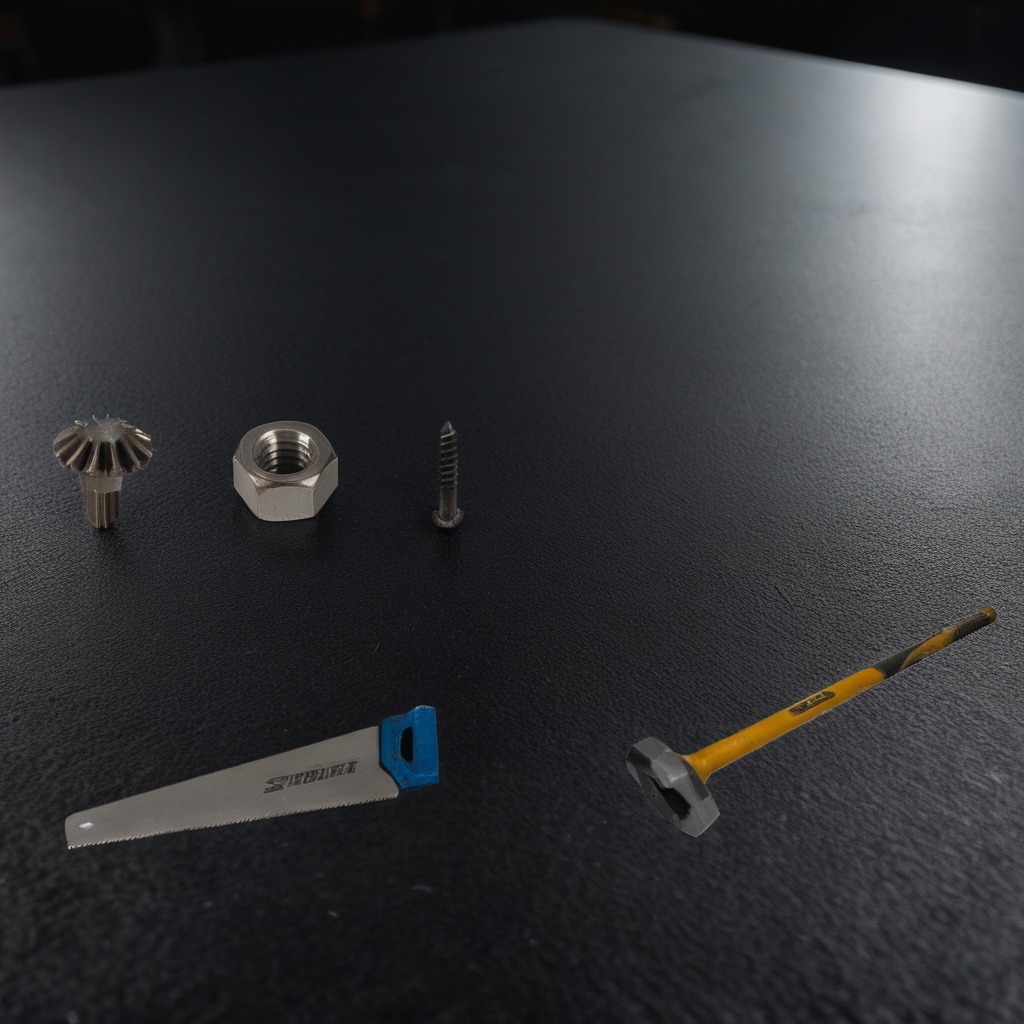
A metal gear with teeth, a hammer, a metal machine screw, a handheld metal saw, and a metal nut are lying on the clean granite tabletop.